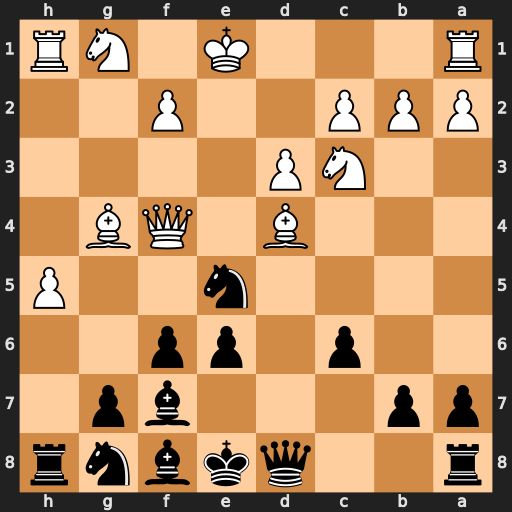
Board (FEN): r2qkbnr/pp3bp1/2p1pp2/4n2P/3B1QB1/2NP4/PPP2P2/R3K1NR
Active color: b
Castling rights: KQkq
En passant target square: -
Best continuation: g5 Qe4 Nxg4